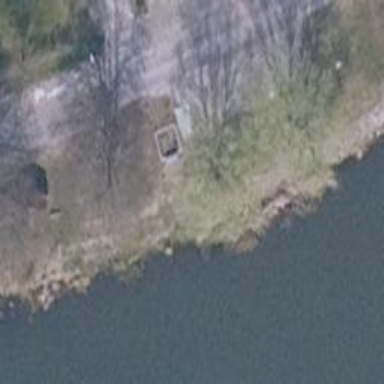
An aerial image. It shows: Picnic shelter provides comfortable rest area.